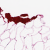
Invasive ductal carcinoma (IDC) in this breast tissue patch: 0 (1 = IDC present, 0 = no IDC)